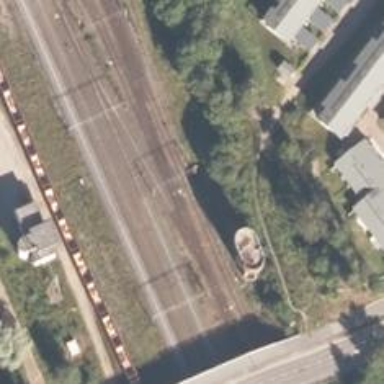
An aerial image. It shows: Rail yard with electrified contact lines for railway operations.